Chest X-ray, PA view. Patient: 70 years old, sex M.
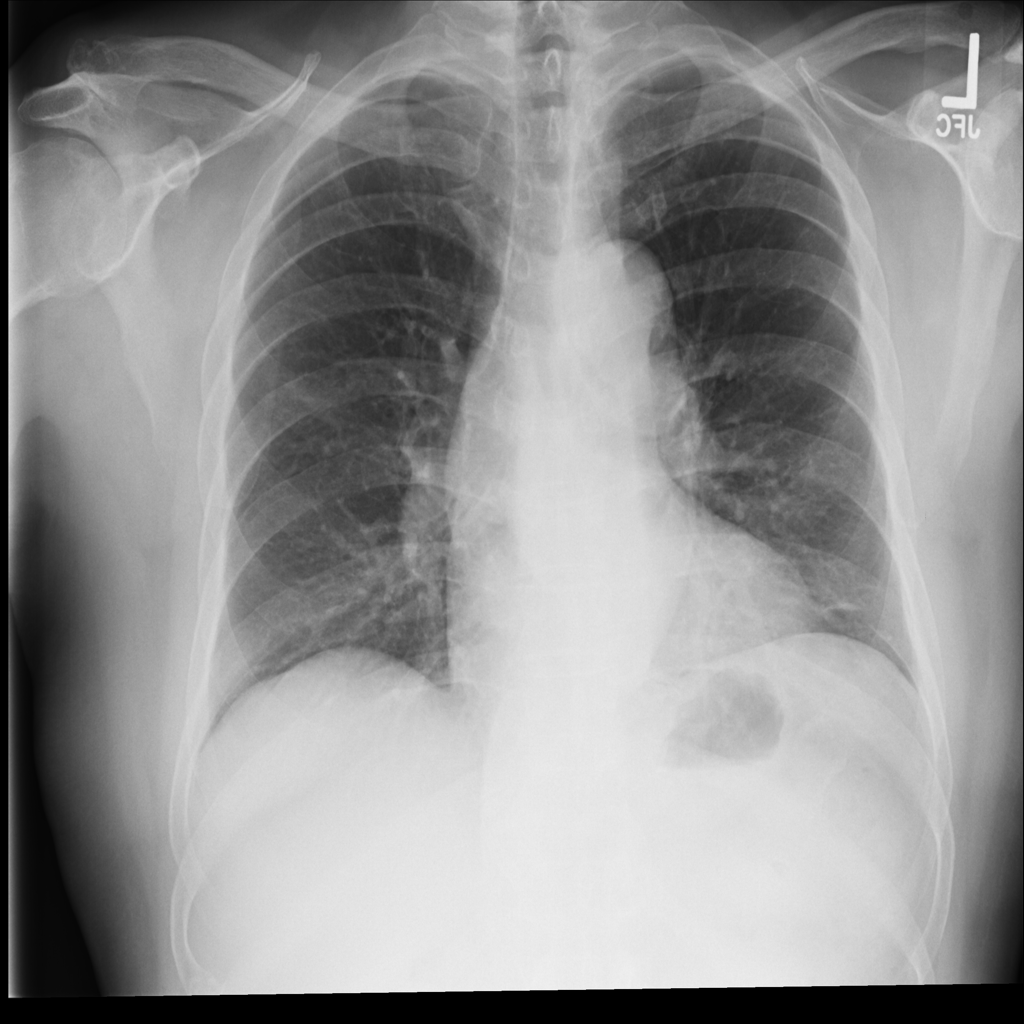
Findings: Mass